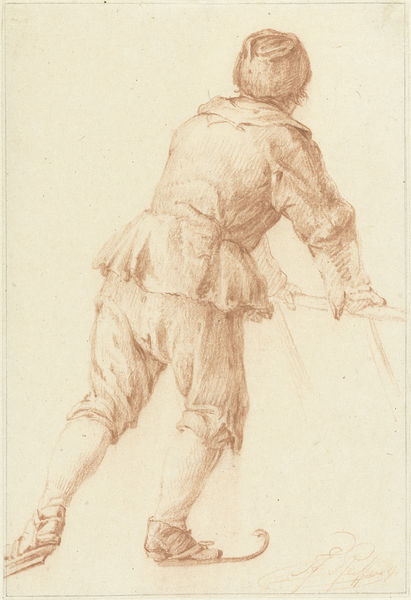
Titel: Schaatsende jongen die een slee voor zich uit schuift
Künstler: François Joseph (II) Pfeiffer
Standort: Amsterdam
Institution: Rijksmuseum
Schlagwörter: homme, dessin, labourer, ski, défricher, fusin